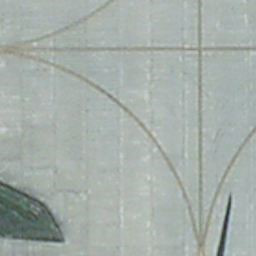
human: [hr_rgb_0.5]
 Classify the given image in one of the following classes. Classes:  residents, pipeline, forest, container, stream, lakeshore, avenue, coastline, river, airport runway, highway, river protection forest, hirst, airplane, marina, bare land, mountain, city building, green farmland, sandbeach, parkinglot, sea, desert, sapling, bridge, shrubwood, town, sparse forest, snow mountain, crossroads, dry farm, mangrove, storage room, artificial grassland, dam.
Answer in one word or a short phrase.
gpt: airport runway